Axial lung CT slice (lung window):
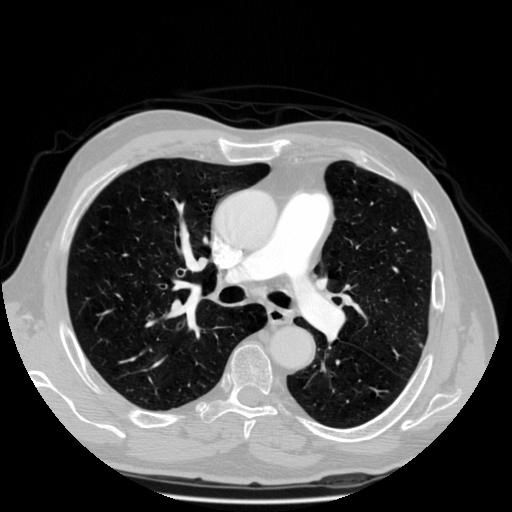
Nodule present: no